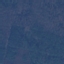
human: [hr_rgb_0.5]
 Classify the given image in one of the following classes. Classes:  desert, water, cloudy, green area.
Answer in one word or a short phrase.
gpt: green area